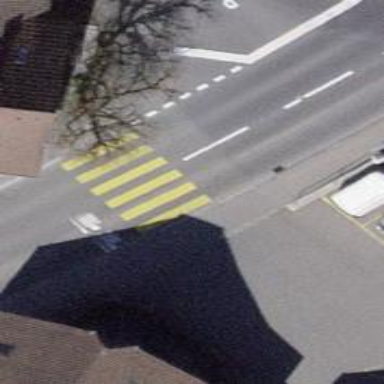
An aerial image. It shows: Uncontrolled zebra crossing on the road.